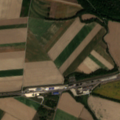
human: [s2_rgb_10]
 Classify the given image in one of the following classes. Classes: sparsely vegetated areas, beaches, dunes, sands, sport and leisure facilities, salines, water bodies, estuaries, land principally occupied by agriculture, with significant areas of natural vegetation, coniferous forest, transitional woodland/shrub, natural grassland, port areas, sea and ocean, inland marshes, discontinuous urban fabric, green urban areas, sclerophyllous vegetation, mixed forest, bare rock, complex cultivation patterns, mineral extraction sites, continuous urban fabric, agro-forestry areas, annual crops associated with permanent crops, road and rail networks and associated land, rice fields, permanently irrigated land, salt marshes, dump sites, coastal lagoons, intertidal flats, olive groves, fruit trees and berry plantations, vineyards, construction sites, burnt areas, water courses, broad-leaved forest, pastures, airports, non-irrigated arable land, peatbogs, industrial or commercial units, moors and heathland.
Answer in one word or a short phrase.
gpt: road and rail networks and associated land, non-irrigated arable land, land principally occupied by agriculture, with significant areas of natural vegetation, broad-leaved forest